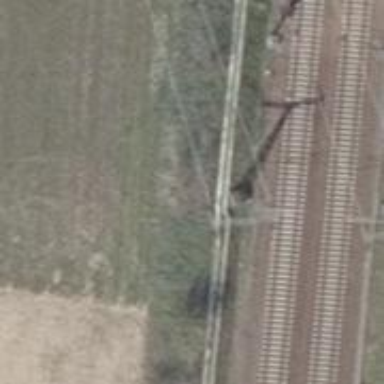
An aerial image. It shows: Power pole.